Interaction volume radius: 5 \u00c5
Interaction volume height: 10 \u00c5
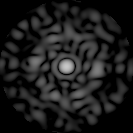
Disorder parameter: 0.7321